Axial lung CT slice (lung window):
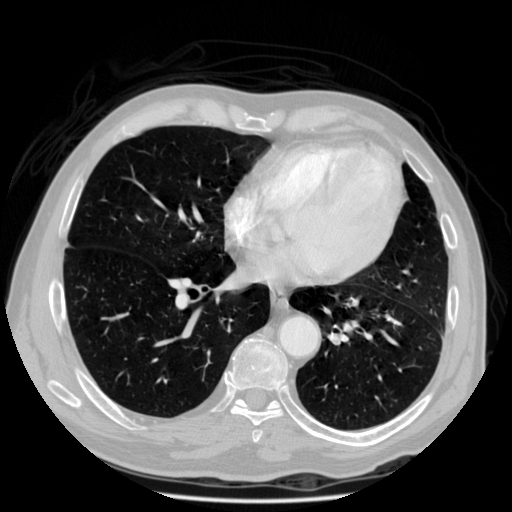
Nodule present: no